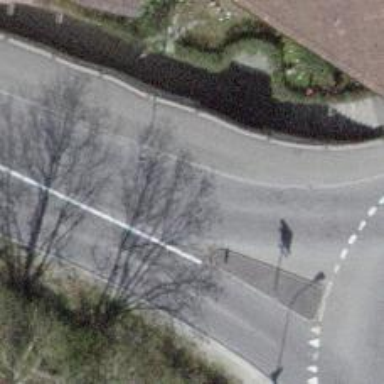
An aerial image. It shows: Tunnel footway.